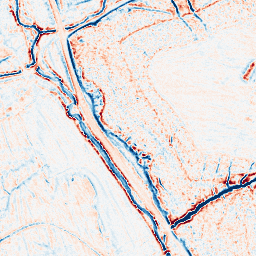
Category: edge_preserving
Decomposition family: bilateral
Decomposition parameters: d: 9
sigma_color: 150
sigma_space: 75
Upsampling method: cubic_catmull_rom
Upsampling parameters: scale: 4
Upsampling scale: 4